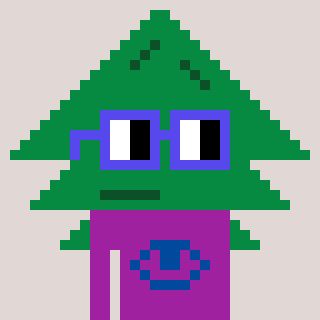
a pixel art character with square blue glasses, a fir-shaped head and a magenta-colored body on a warm background